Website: macys
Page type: delivery-shipping
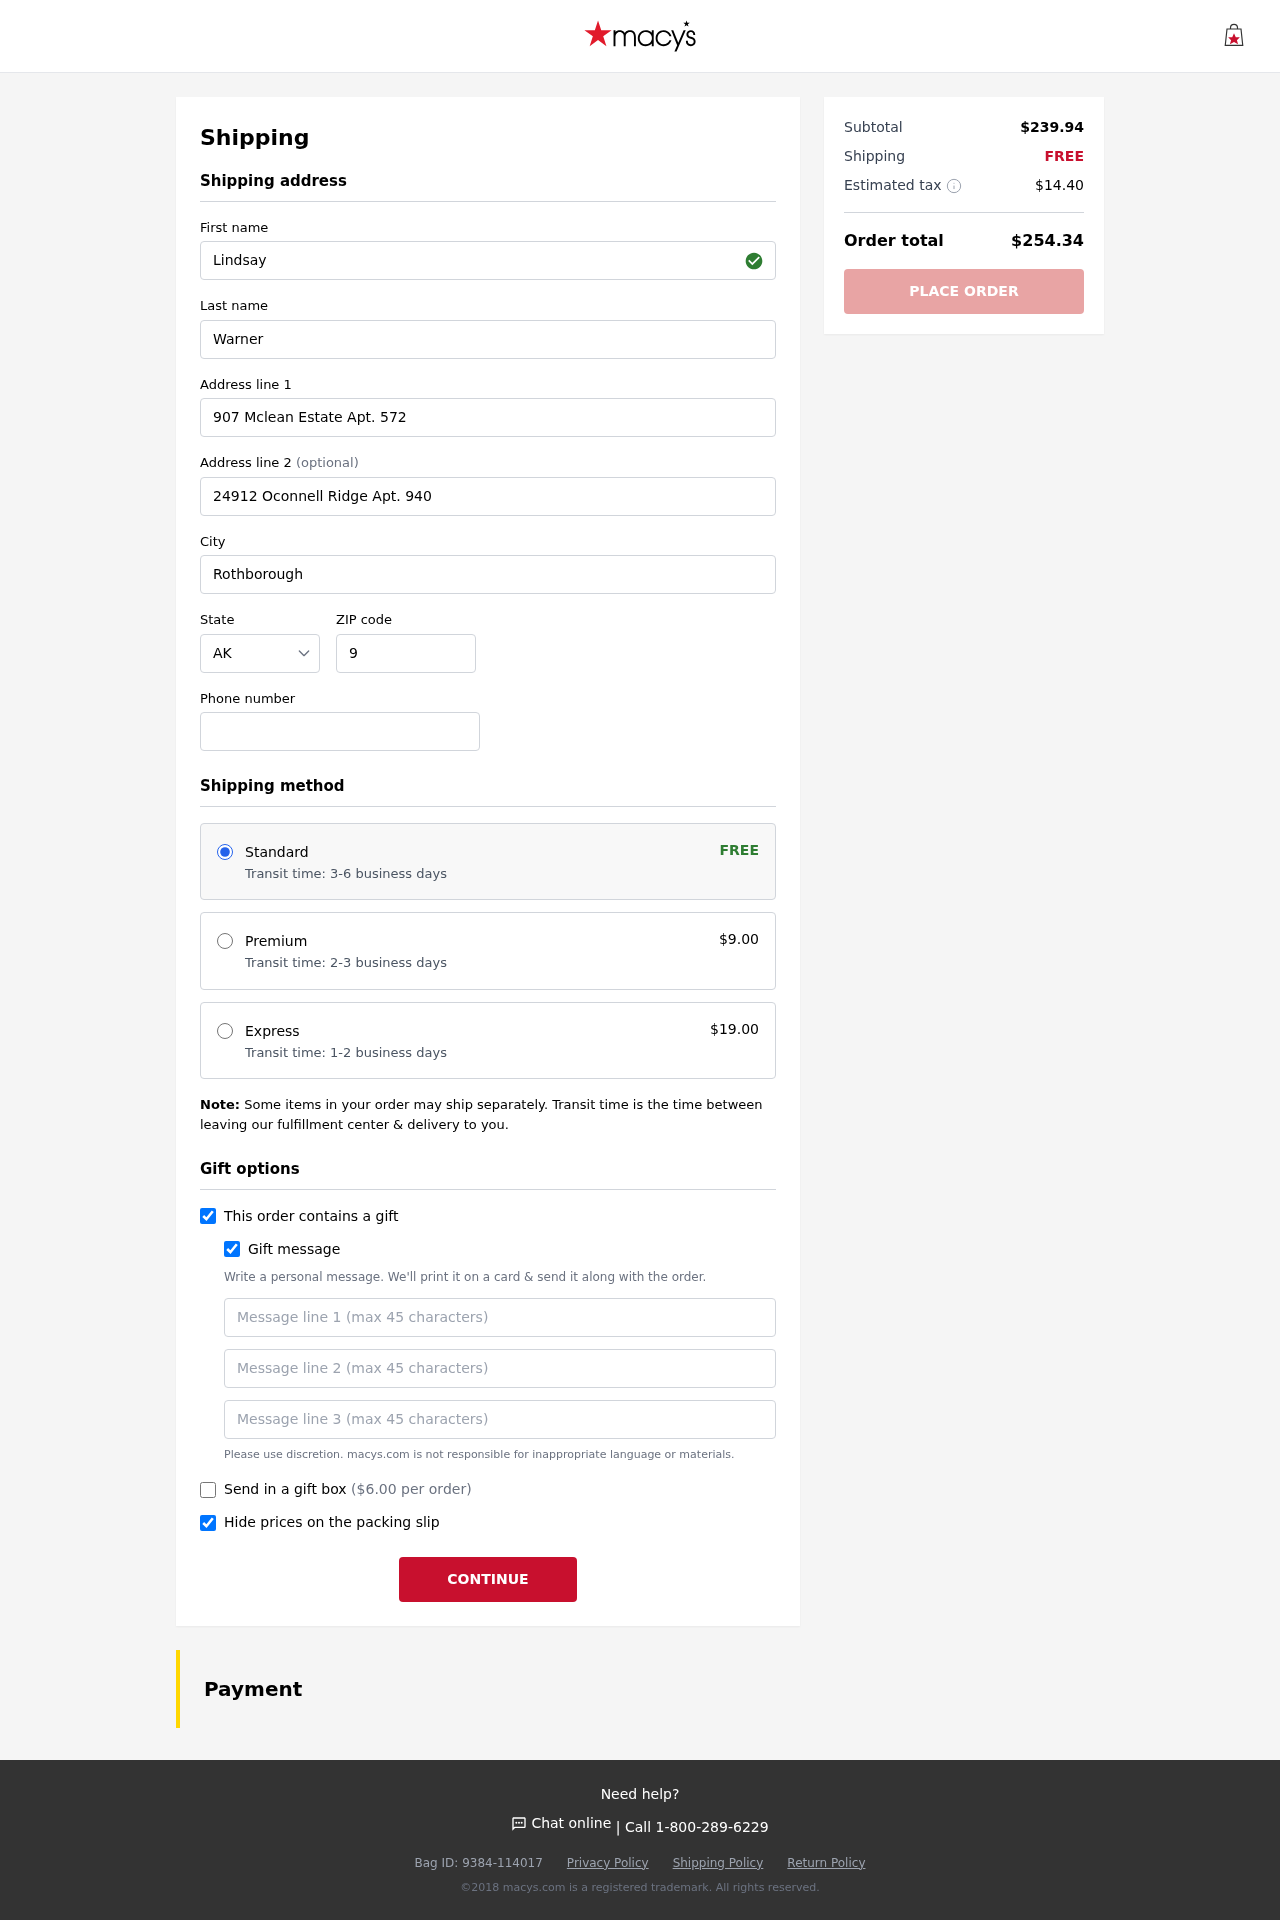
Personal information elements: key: PII_STATE_ABBR
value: AK
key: PII_FIRSTNAME
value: Lindsay
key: PII_LASTNAME
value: Warner
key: PII_STREET
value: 907 Mclean Estate Apt. 572
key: PII_STREET2
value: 24912 Oconnell Ridge Apt. 940
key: PII_CITY
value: Rothborough
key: PII_POSTCODE
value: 95513
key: PII_PHONE
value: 4532618390
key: PII_GIFT_MESSAGE
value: Happy Birthday, Antonio! I saw this beautiful bracelet and immediately thought of you—it’s perfect for adding a little shine to your style. Can’t wait to celebrate you today!  Lindsay
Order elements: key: ORDER_SHIPPING_STANDARD
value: Transit time: 3-6 business days
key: ORDER_SHIPPING_COST
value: FREE
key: ORDER_SHIPPING_PREMIUM
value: Transit time: 2-3 business days
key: ORDER_SHIPPING_PREMIUM_PRICE
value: $9.00
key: ORDER_SHIPPING_EXPRESS
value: Transit time: 1-2 business days
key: ORDER_SHIPPING_EXPRESS_PRICE
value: $19.00
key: ORDER_GIFT_BOX_PRICE
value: ($6.00 per order)
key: ORDER_SUBTOTAL
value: $239.94
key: ORDER_SHIPPING_COST2
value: FREE
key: ORDER_TAX
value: $14.40
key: ORDER_TOTAL
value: $254.34